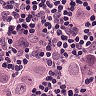
Metastatic tissue present: yes